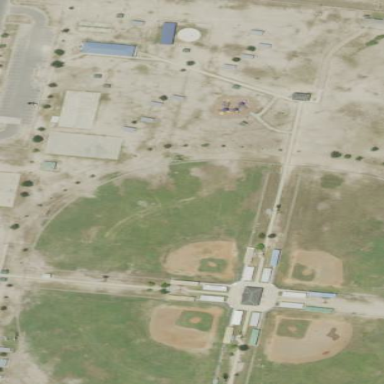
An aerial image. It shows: Baseball pitch for leisure and sports activities.